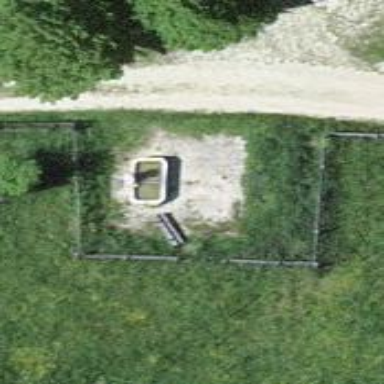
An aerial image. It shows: Water well that is man-made.